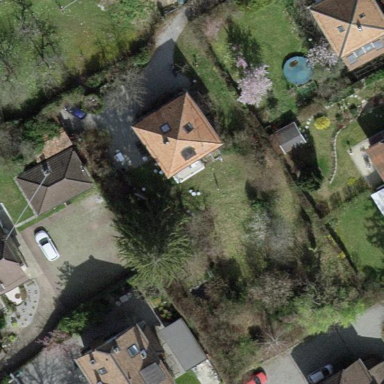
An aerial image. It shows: Garden surrounded by fence.